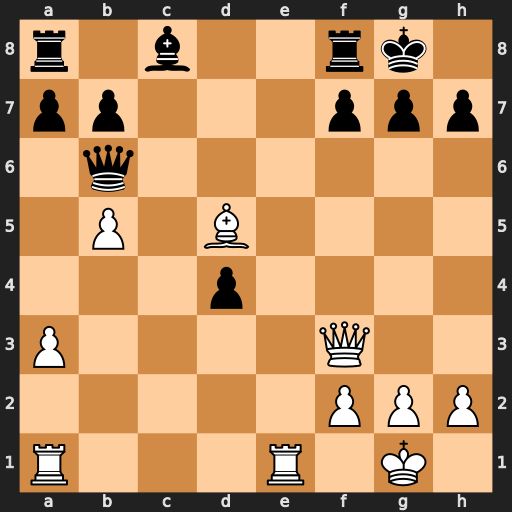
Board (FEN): r1b2rk1/pp3ppp/1q6/1P1B4/3p4/P4Q2/5PPP/R3R1K1
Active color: w
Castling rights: -
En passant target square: -
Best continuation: Qxf7+ Rxf7 Re8#